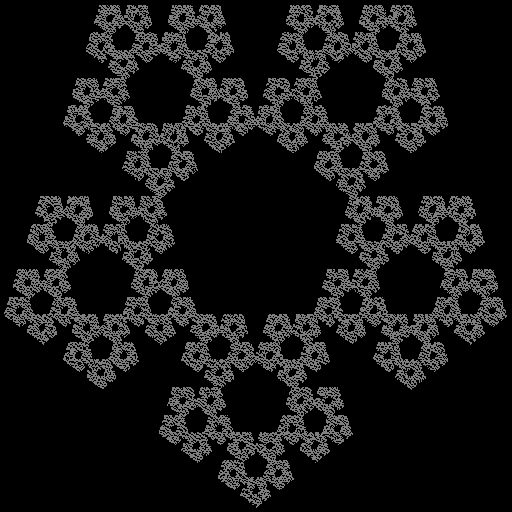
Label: sierpinski_pentagon